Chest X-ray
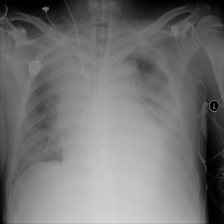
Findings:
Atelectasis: negative
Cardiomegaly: negative
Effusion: negative
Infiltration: negative
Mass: positive
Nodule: negative
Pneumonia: negative
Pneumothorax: negative
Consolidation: negative
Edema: negative
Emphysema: negative
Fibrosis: negative
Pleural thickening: negative
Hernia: negative